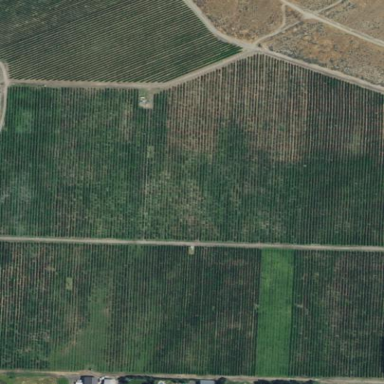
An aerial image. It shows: Vineyard growing grapes.